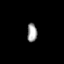
Tissue: prostate
Cell type: T cells
Senescence score: 0.6957
Nuclear area (px): 176
Mean DAPI intensity: 160.807